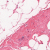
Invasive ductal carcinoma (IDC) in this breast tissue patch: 0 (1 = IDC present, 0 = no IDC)